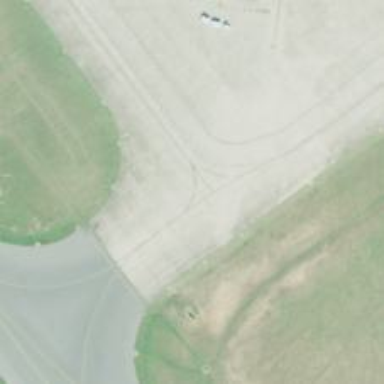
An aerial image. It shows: Image of taxiway at airport.